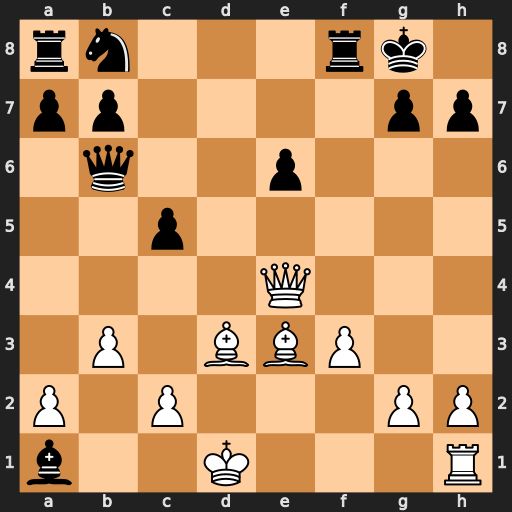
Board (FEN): rn3rk1/pp4pp/1q2p3/2p5/4Q3/1P1BBP2/P1P3PP/b2K3R
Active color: w
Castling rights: -
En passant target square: -
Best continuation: Qxh7+ Kf7 Qh5+ Ke7 Bxc5+